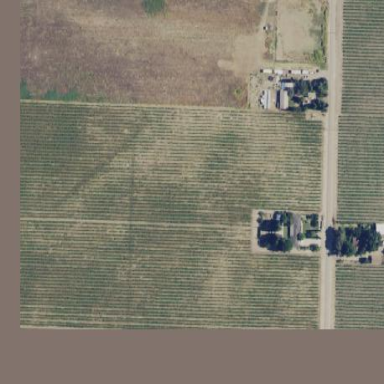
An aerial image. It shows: Vineyard where grapes are grown.